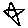
Label: star